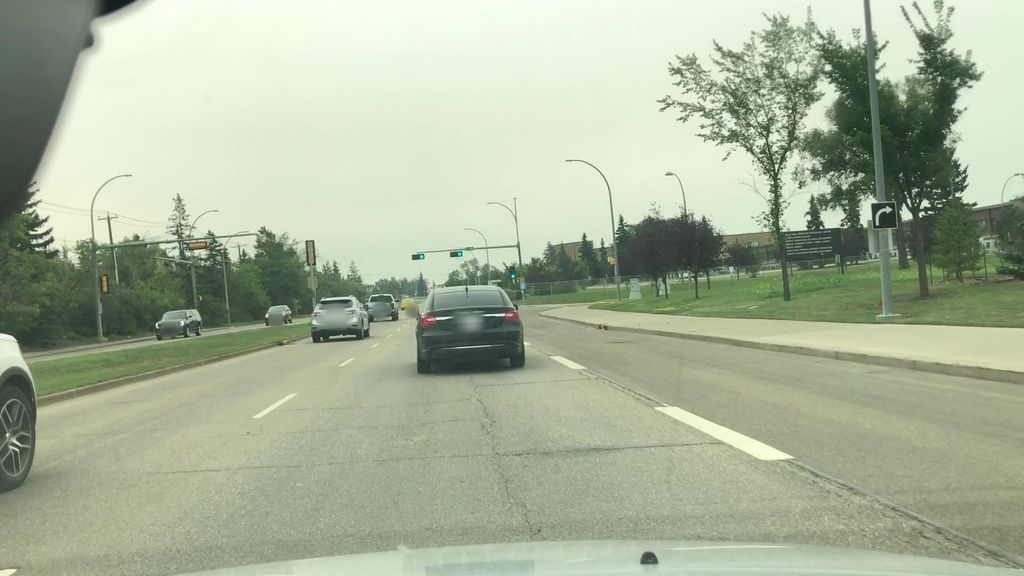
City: edmonton